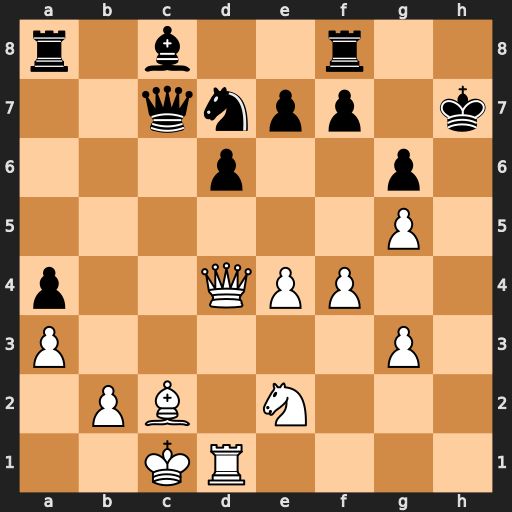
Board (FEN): r1b2r2/2qnpp1k/3p2p1/6P1/p2QPP2/P5P1/1PB1N3/2KR4
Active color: w
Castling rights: -
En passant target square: -
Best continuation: Rh1+ Kg8 Rh8#